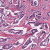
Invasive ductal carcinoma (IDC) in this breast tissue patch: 1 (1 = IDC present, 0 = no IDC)